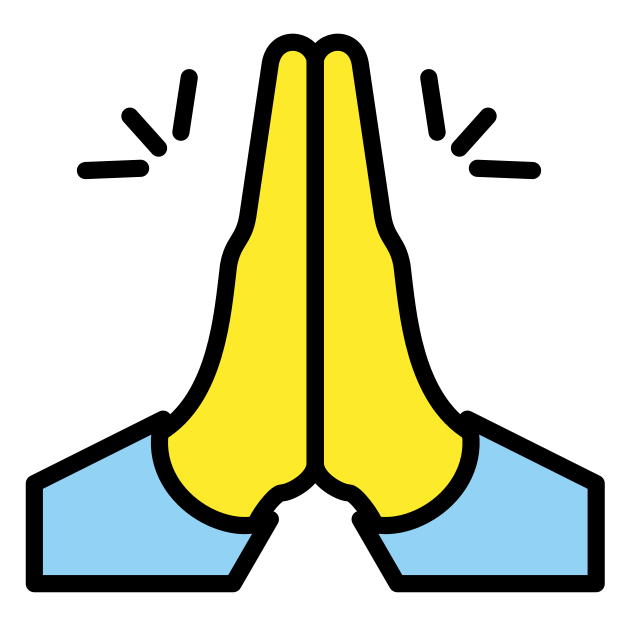
Emoji: 🤲
Name: palms up together
Unicode: 0x1f932